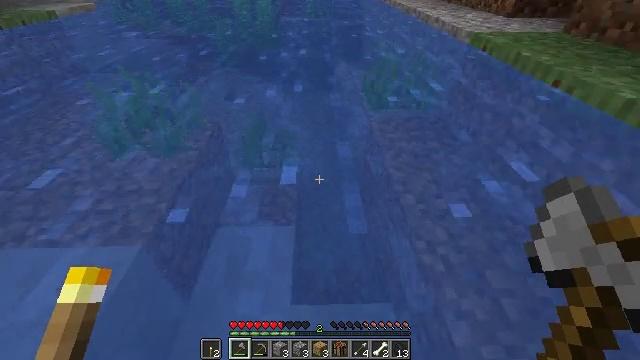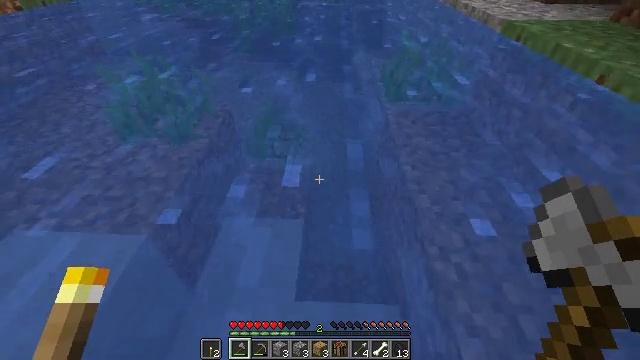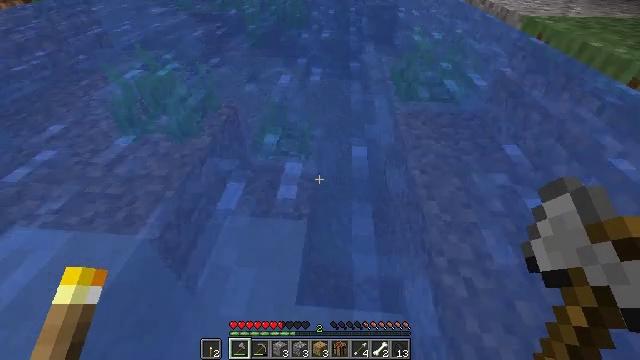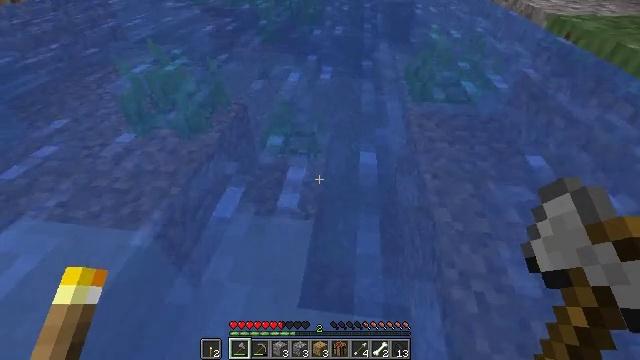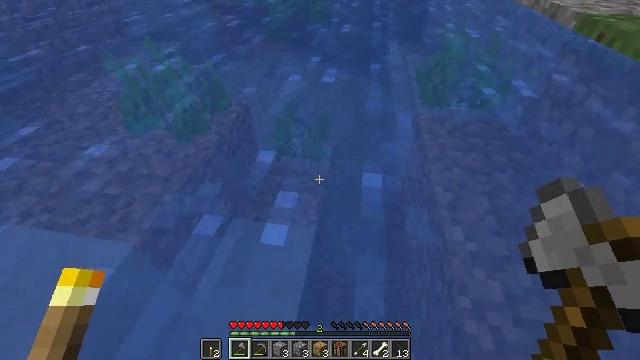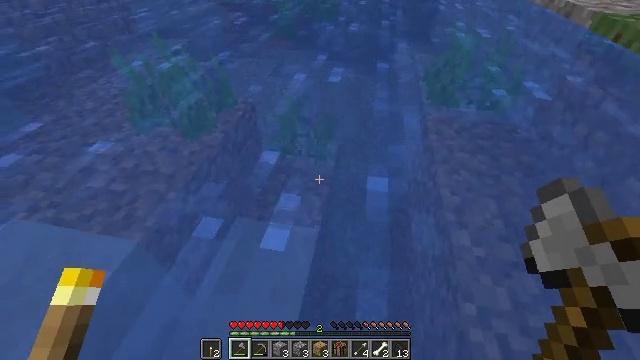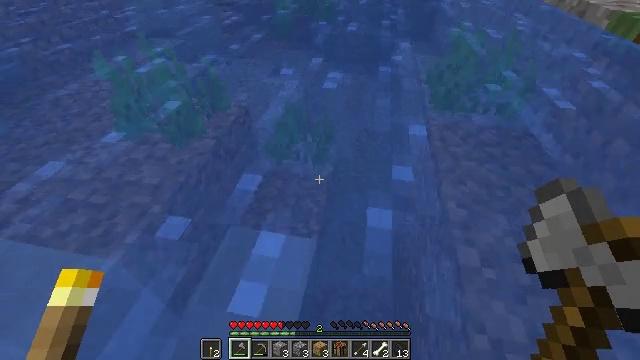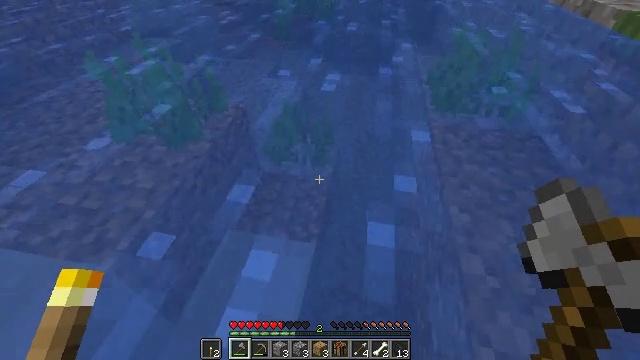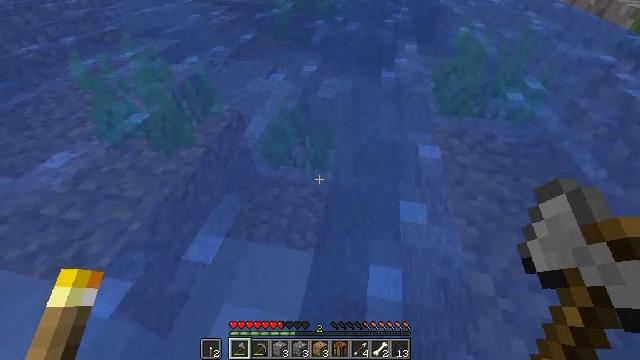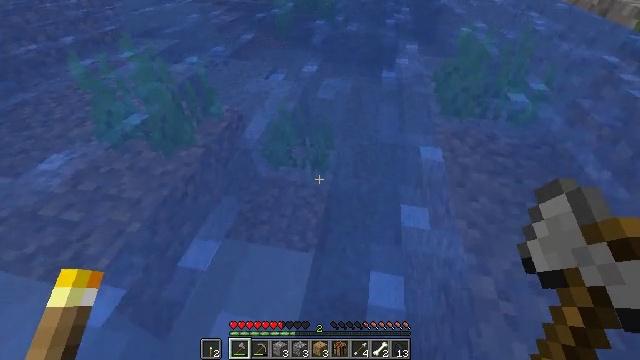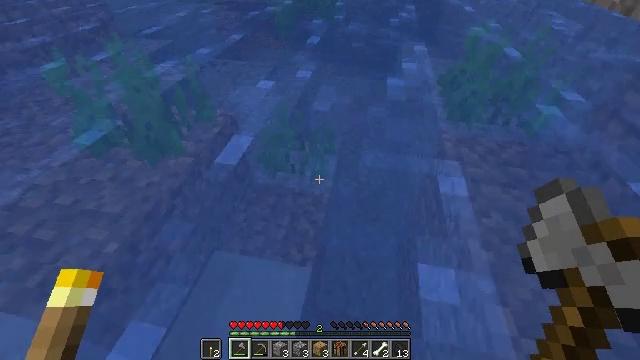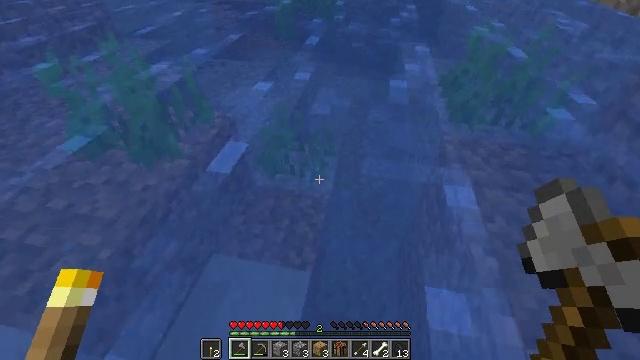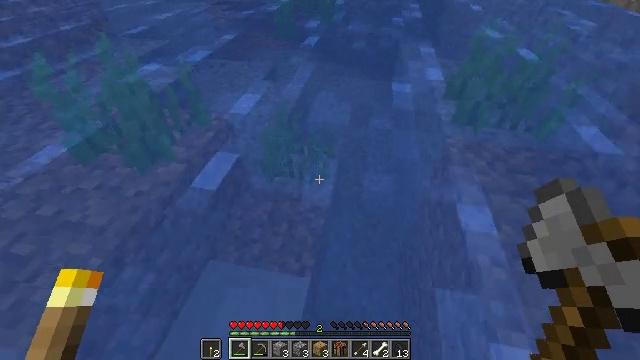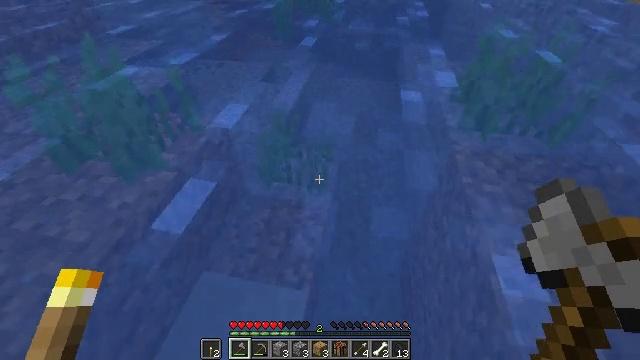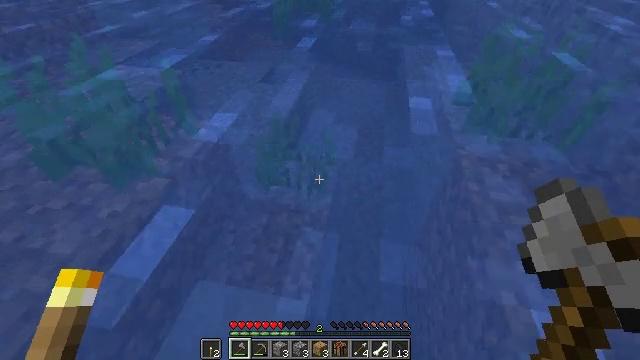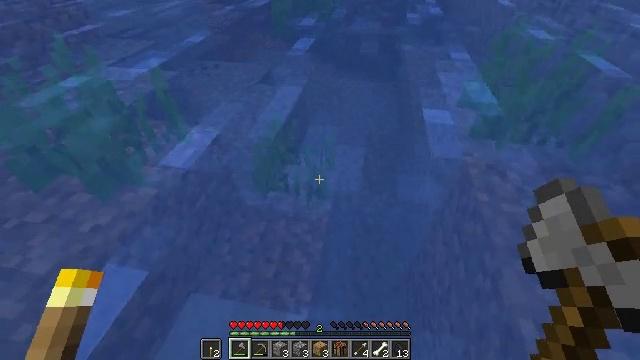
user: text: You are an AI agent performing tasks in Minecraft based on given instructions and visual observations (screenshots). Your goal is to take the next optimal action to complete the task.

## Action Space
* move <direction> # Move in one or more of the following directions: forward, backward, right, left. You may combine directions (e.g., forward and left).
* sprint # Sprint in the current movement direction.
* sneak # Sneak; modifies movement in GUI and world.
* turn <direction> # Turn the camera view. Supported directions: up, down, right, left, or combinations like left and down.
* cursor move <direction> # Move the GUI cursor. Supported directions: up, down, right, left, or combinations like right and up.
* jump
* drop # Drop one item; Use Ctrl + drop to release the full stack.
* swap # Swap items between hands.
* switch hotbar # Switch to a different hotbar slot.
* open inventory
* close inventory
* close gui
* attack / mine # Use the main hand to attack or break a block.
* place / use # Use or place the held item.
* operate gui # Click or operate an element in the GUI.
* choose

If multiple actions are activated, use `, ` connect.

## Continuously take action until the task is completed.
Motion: motion action
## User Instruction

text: Mine the clay from the riverbed.
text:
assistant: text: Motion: move forward, sprint, turn left and down
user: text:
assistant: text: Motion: move forward, sprint, turn left
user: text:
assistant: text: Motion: move forward, sprint, turn left
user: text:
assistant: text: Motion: move forward, sprint, turn left
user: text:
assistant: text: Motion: move forward, sprint, turn left
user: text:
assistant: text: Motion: move forward, sprint
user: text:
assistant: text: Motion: move forward, sprint
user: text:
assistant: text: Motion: move forward, sprint
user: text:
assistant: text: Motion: move forward, sprint
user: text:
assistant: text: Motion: move forward, sprint
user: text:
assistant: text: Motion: move forward, sprint
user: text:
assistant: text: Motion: move forward, sprint
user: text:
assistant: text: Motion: move forward, sprint
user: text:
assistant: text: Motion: move forward, sprint
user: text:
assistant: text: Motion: move forward, sprint
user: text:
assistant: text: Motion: move forward, sprint
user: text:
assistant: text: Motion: move forward, sprint, turn up
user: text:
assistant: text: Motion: move forward, sprint, turn up
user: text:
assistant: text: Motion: move forward, sprint, turn up
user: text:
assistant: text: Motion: move forward, sprint, turn up
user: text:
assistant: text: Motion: move forward, sprint
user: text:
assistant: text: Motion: move forward, sprint
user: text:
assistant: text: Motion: move forward, sprint
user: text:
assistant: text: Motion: move forward, sprint
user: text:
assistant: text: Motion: move forward, sprint
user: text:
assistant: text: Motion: move forward, sprint
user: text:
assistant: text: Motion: move forward, sprint
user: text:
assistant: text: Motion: move forward, sprint
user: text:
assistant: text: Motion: move forward, sprint
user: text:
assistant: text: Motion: move forward, sprint